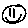
Label: smiley face